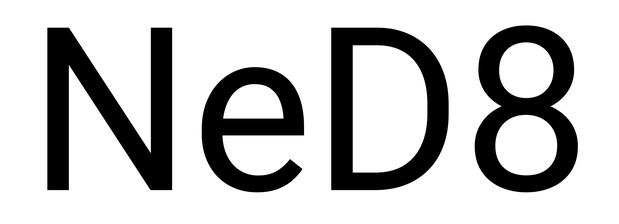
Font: Roboto_Regular